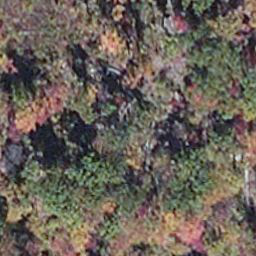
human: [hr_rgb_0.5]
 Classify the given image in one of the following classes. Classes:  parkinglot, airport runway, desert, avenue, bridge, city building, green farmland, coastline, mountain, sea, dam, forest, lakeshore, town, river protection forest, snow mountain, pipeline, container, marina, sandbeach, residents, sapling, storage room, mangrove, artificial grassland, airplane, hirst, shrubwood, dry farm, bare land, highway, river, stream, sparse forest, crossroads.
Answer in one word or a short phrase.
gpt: mangrove